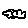
Label: cloud